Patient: sex M, age 75
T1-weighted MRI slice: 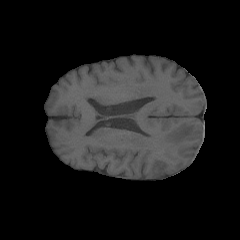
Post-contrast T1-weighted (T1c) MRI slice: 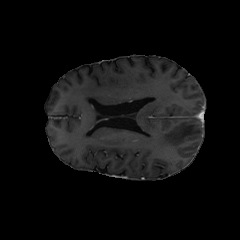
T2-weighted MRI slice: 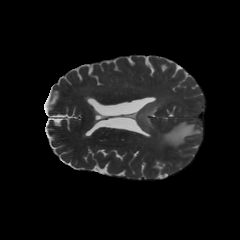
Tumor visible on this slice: yes
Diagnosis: Glioblastoma, IDH-wildtype
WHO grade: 4